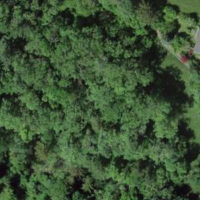
EUNIS habitat code: 41
Species observed at this site:
Actinidia chinensis